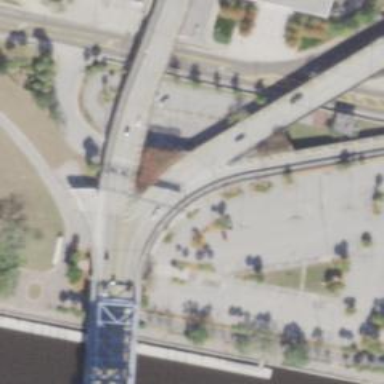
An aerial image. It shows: Bridge along trunk link highway.